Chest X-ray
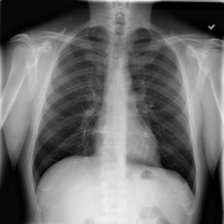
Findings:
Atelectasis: negative
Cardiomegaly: negative
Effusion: negative
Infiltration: positive
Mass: negative
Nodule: negative
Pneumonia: negative
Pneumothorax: negative
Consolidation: negative
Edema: negative
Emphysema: negative
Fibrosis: negative
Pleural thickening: negative
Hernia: negative